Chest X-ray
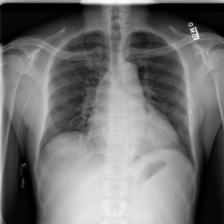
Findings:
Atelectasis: negative
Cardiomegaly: negative
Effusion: negative
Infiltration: negative
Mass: negative
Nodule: negative
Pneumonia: negative
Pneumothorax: negative
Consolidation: negative
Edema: negative
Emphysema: negative
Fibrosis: negative
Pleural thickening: negative
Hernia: negative